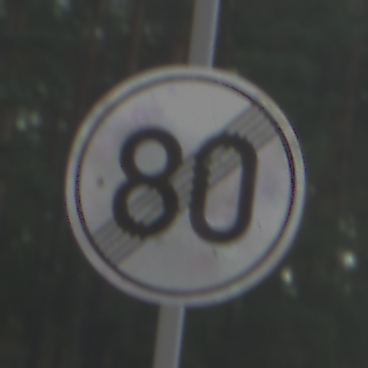
Verkehrszeichen: EndeGeschwindigkeit80
Umgebung: Outdoor, Nature
Tageszeit: SunriseSunset
Wetter: PartlyCloudy
Licht: Natural
Jahreszeit: NotSpecified
Kontrast: MediumContrast